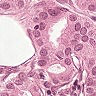
Metastatic tissue present: yes